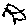
Label: bird